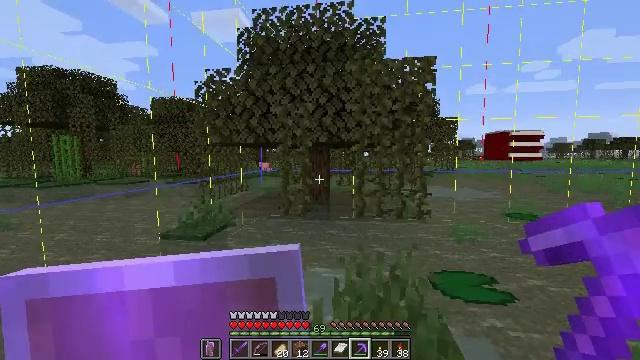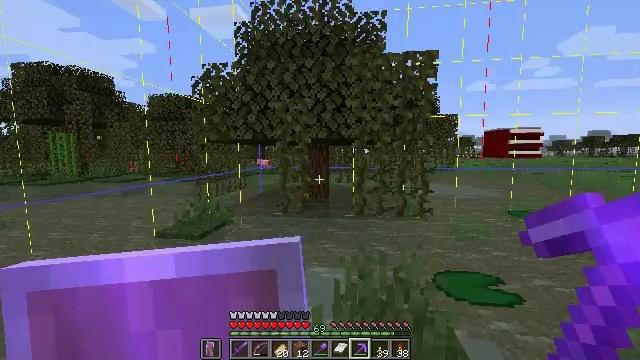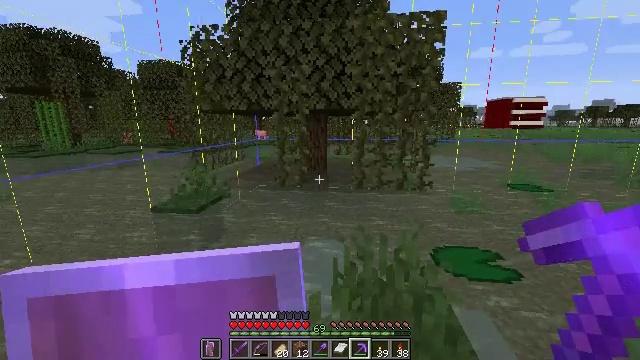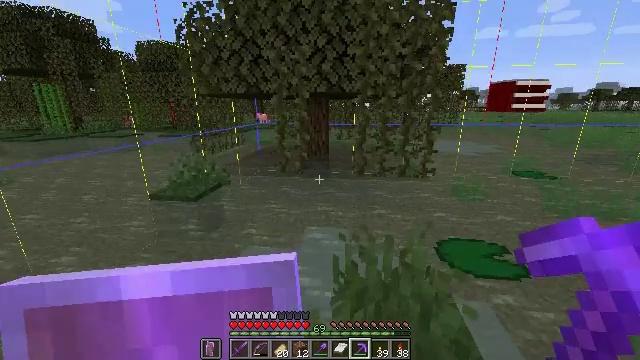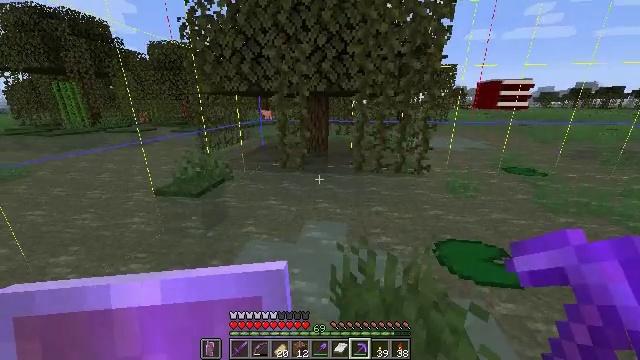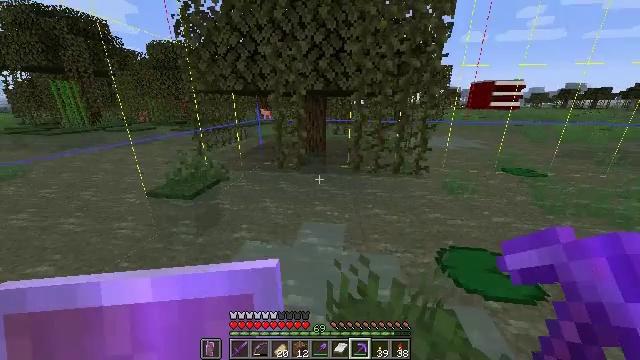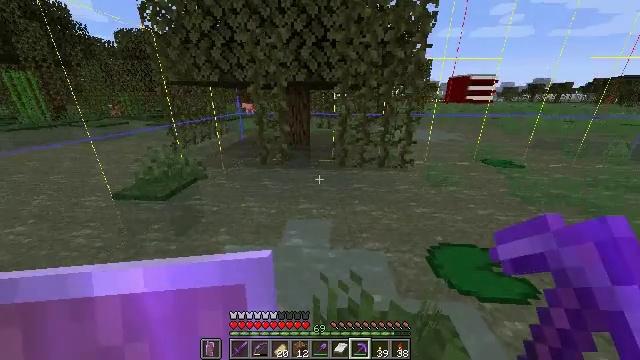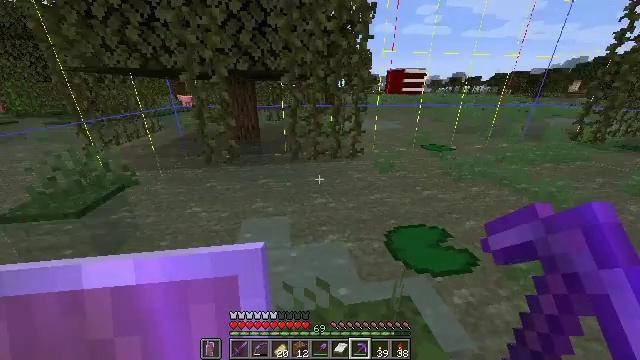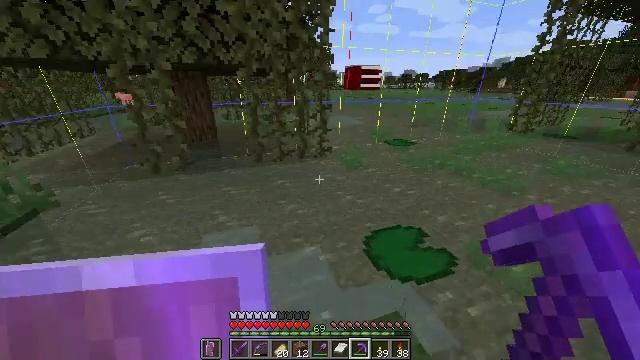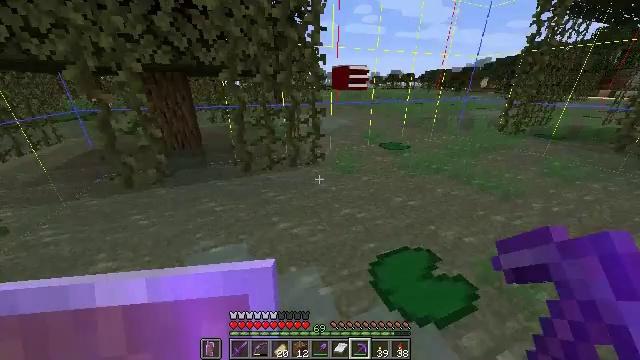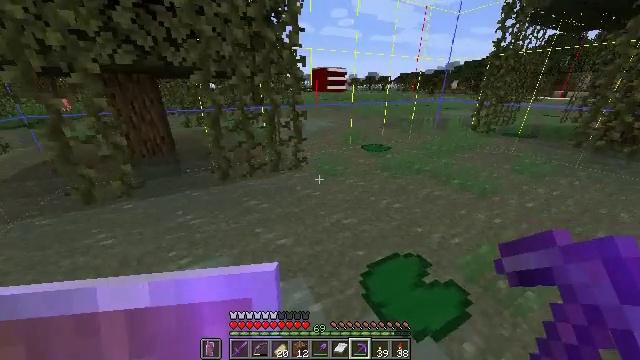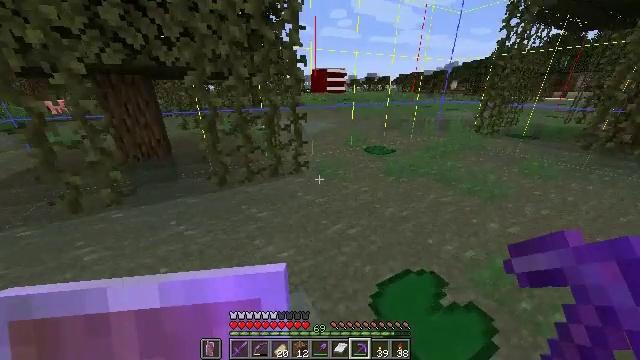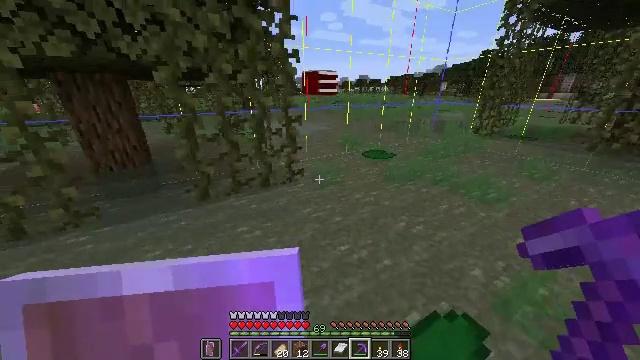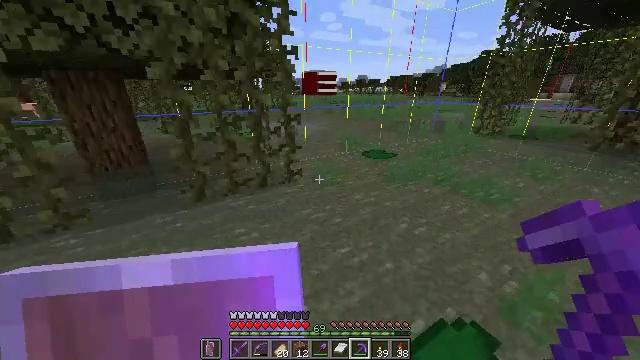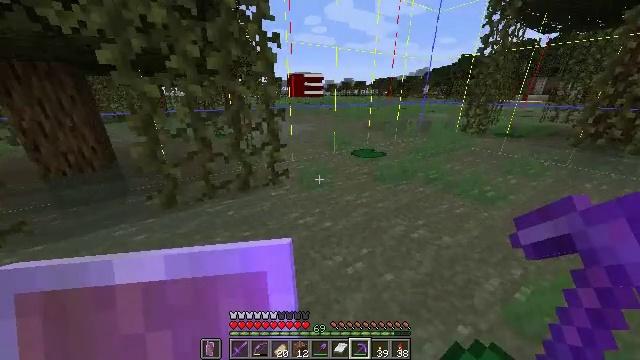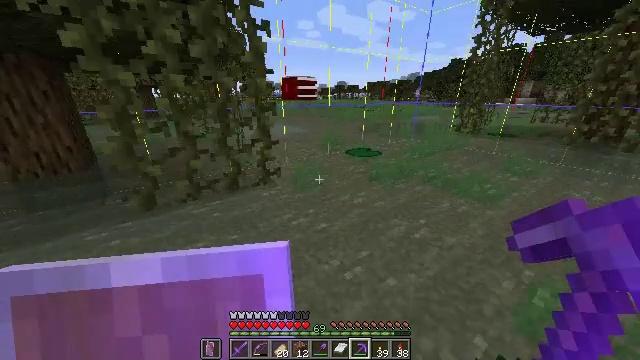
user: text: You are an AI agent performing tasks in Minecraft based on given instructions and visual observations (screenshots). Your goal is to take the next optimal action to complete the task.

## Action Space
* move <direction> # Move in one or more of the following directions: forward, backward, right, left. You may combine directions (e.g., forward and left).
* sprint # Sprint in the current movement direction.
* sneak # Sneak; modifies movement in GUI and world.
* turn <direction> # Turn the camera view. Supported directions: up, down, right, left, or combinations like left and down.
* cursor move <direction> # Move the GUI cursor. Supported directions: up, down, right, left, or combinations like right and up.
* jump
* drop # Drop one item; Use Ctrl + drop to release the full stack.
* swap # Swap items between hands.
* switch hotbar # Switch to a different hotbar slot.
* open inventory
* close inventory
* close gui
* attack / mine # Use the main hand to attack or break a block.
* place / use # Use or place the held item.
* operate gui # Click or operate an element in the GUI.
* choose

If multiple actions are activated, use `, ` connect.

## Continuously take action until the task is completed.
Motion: motion action
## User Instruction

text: craft item air
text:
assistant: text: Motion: move forward
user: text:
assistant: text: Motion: move forward, sprint, turn down
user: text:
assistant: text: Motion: move forward, sprint, turn down
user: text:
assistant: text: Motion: move forward, sprint, turn down
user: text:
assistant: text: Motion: move forward, sprint
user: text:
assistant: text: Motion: move forward, sprint, turn right and down
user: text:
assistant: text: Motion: move forward, sprint, turn right and down
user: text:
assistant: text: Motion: move forward, sprint, turn right
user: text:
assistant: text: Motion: move forward, sprint, turn right
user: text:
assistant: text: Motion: move forward, sprint, turn right
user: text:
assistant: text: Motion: move forward, sprint
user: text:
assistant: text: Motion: move forward, sprint, turn right
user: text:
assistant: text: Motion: move forward, sprint
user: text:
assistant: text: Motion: move forward, sprint, turn right
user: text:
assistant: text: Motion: move forward, sprint, turn right
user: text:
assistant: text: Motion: move forward, sprint
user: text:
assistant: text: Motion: move forward, sprint, turn right and up
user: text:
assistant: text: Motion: move forward, sprint, turn right and up
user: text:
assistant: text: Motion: move forward, sprint, turn right
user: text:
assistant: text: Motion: move forward, sprint
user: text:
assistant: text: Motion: move forward, sprint
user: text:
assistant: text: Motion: move forward, sprint
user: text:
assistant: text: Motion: move forward, sprint, turn right
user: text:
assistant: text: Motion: move forward, sprint, turn right and up
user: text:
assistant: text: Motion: move forward, sprint, turn right and up
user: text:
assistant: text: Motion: move forward, sprint
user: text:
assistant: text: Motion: move forward, sprint
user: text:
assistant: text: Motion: move forward, sprint
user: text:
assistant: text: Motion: move forward, sprint
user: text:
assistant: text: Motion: move forward, sprint